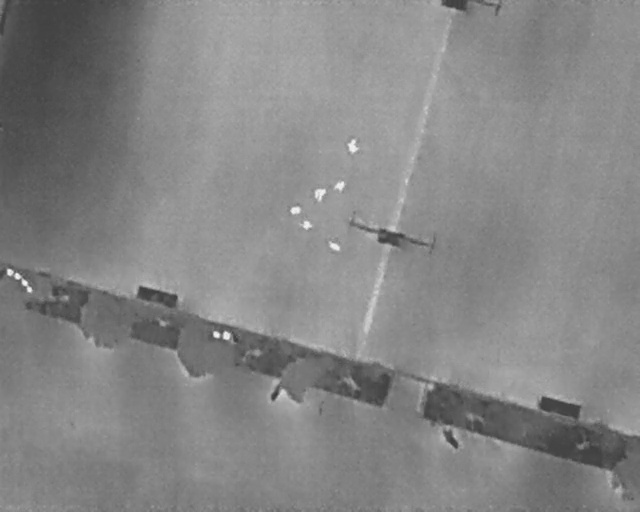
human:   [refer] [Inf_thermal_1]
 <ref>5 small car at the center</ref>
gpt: <box>[[52, 35, 54, 37, 2], [48, 36, 51, 39, 2], [45, 39, 47, 42, 2], [47, 42, 48, 45, 2], [51, 46, 53, 49, 2]]</box>